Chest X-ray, PA view. Patient: 21 years old, sex M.
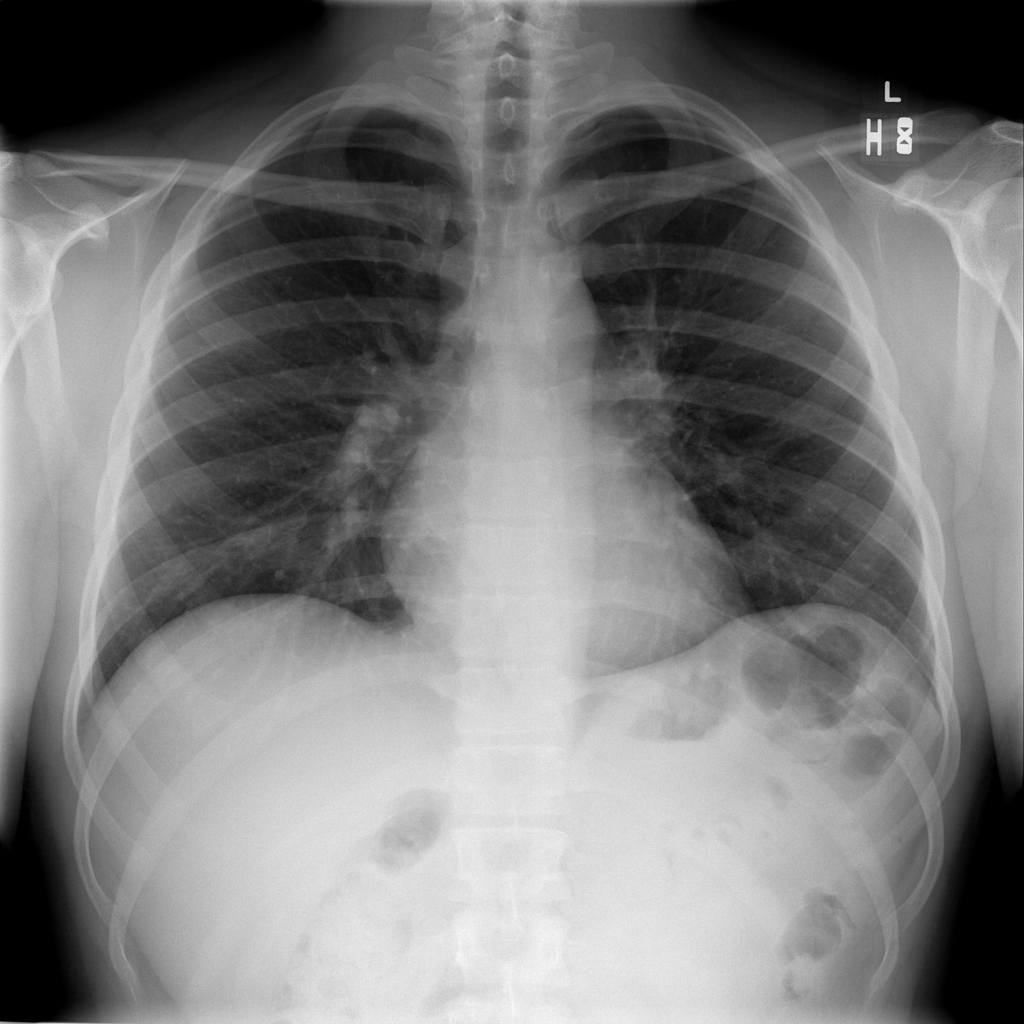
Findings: No Finding